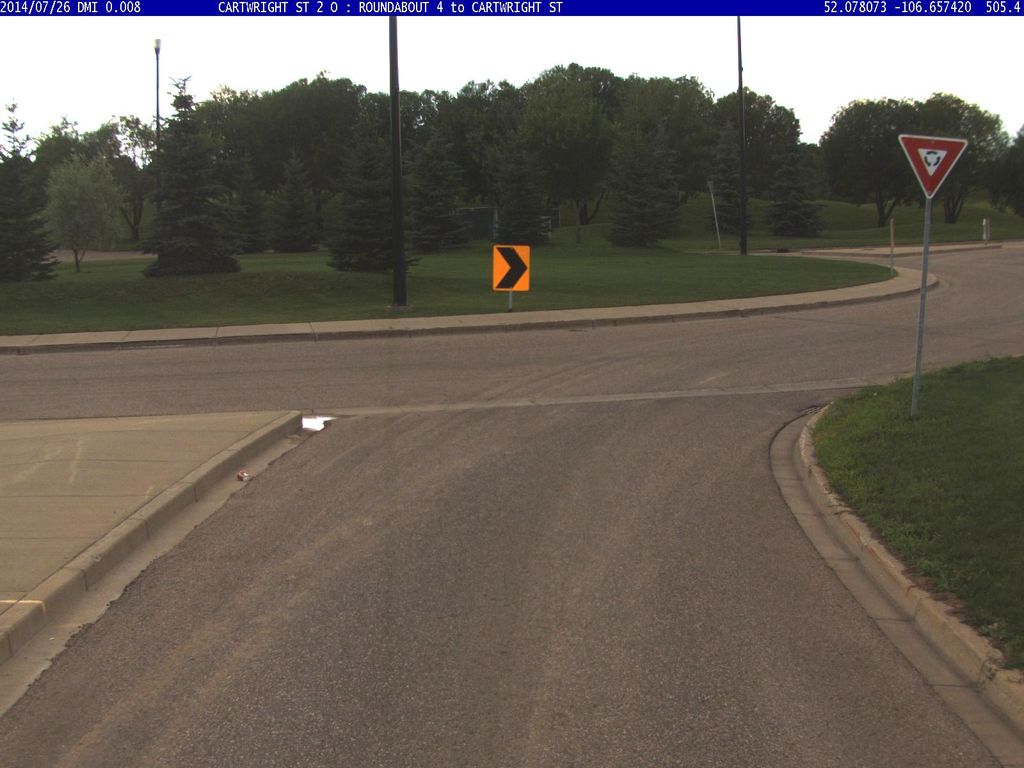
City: saskatoon